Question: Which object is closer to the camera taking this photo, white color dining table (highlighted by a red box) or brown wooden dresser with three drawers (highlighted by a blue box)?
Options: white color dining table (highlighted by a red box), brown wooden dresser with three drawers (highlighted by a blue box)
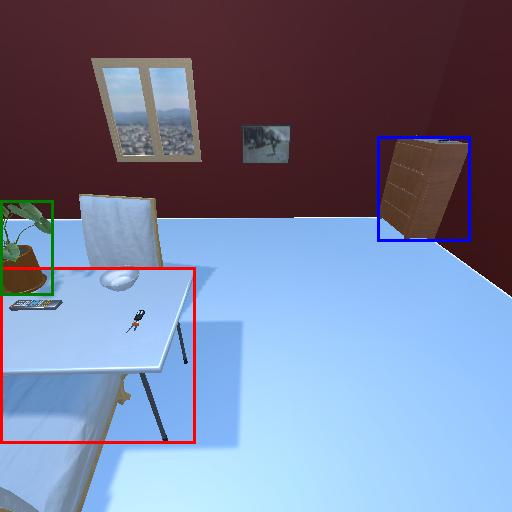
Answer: white color dining table (highlighted by a red box)